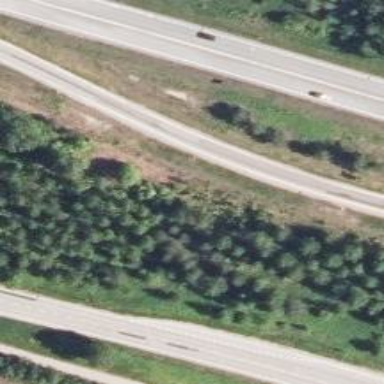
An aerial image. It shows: Asphalt trunk link motorway.